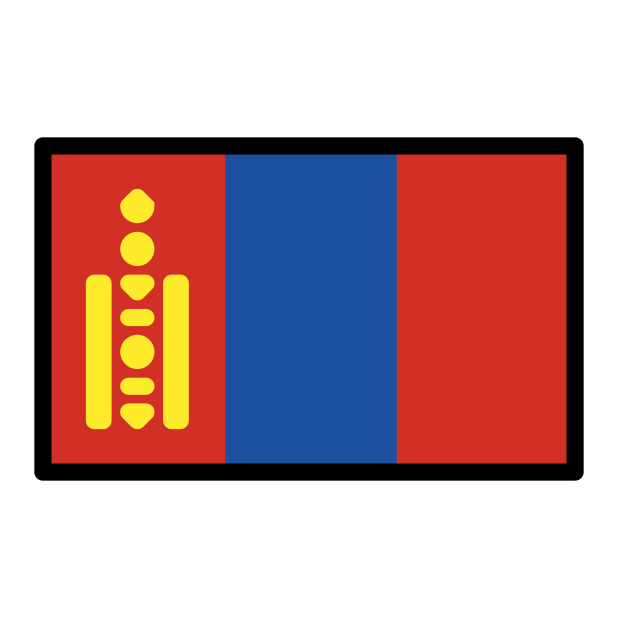
flag: Mongolia